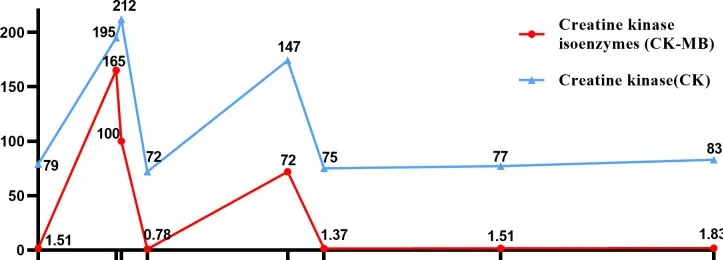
Timeline of cardiac enzyme changes. In this figure, we charted the changes in cardiac enzyme levels during the treatment from the day of the patient's first chemotherapy as the starting point for calculation.
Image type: chart (chart)